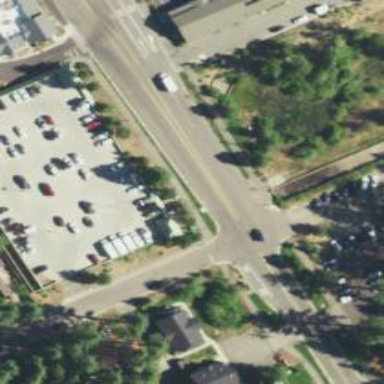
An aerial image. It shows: Secondary road with asphalt surface and separate sidewalk.